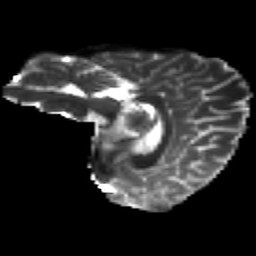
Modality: T2w
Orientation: sagittal
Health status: healthy
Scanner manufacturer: philips
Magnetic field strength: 3 T
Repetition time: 9.75 s
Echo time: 0.092 s